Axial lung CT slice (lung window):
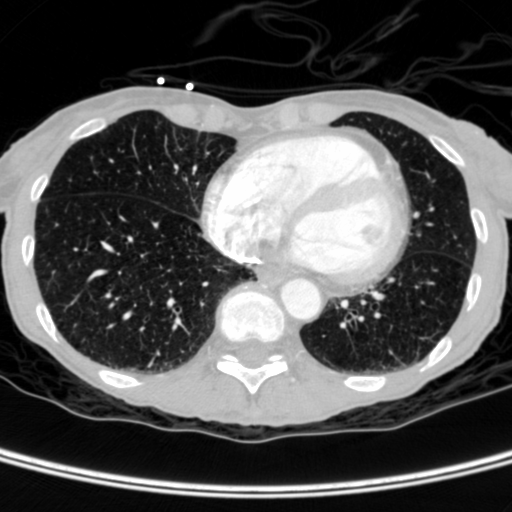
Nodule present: no